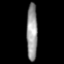
Tissue: lung
Cell type: Endothelial cells
Senescence score: 0.2217
Nuclear area (px): 613
Mean DAPI intensity: 149.899